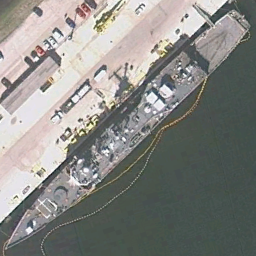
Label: cruiser